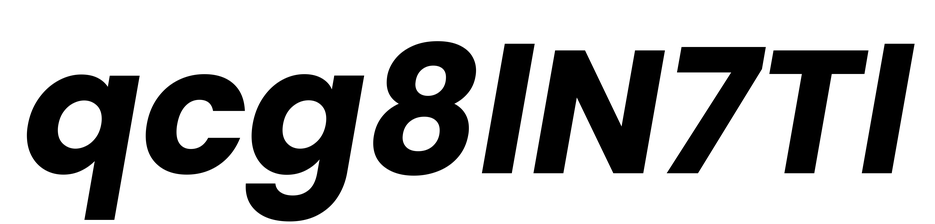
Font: Poppins-BoldItalic